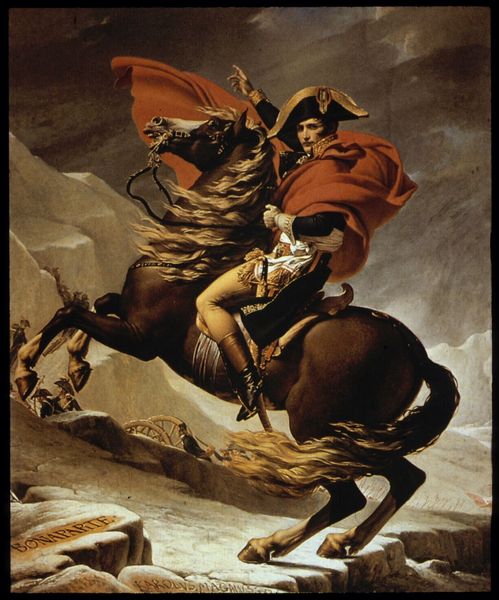
Titel: Bonaparte franchissant les Alpes au Grand-Saint-Bernard, Bonaparte überquert den Sankt-Bernhard-Pass
Künstler: Jacques Louis David
Standort: Malmaison
Institution: Musée National
Schlagwörter: angriff, berg, blau, dunkel, felsen, gemälde, gestein, gewitter, hand, himmel, kampf, kopf, mann, schatten, umhang, weiß, wolken, menschen, bewegung, braun, finger, frankreich, geste, grau, haar, handschuh, hell, hintergrund, hut, licht, orange, schwarz, ölbild, blick, eis, rot, schnee, tuch, weg, wolke, beige, blond, arm, arme, falten, stein, steine, portrait, porträt, öl, wind, brücke, boden, gewand, gold, haare, mantel, pose, decke, klassizismus, pferd, reiter, räder, beine, huf, hufe, mähne, reiten, ritt, sattel, schweif, zügel, bein, schrift, düster, fels, gebirge, violett, winter, kutsche, rad, wagen, krieg, schlacht, sturm, unwetter, wetter, hands, hat, kaiser, military, napoleon, oil, red, soldaten, soldiers, sword, black, france, painting, kraft, brown, zeigen, kanone, alpen, militär, schwert, säbel, uniform, soldat, waffe, dynamik, degen, dreispitz, manschetten, offizier, orden, stiefel, herrscher, ritter, hufen, triumph, gestus, fuchs, ross, cliff, clouds, man, rock, rocks, sky, dramatik, krieger, general, mountain, mountains, richtung, alps, fingerzeig, feldherr, wagenräder, watteau, macht, gurt, deuten, david, schlachtross, coat, tail, battle, boots, french, heroisch, gaul, sieger, hengst, aufstieg, movement, vorwärts, storm, zweispitz, ingres, steigen, aufbäumen, steigend, emperor, cape, cloak, gruss, delacroix, ansteigend, züge, weisen, war, überquerung, horse, chariot, eugene delacroix, wiehern, bonaparte, riding, hoof, canvas, pointing, bäumen, drama, dramatic, hinauf, hannibal, felskante, eugene, equestrian, wheel, sattelgurt, mane, napoleon bonaparte, wheels, pyrenäen, alpenüberquerung, hufef, shweif, steigeisen, stuem, zwei beine, rocky, rider, ruler, rein, saddle, gerneral, st. bernhard, stirrup, eighteenth century, nostril, leader, dark sky, charge, großer, jacque-louis, buonaparte, bounaparte, bonanparte, nepolean